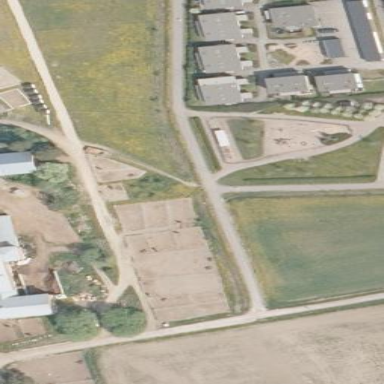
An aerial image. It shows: Leisure land designated for horse riding.